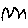
Label: zigzag